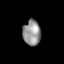
Tissue: prostate
Cell type: T cells
Senescence score: 0.3575
Nuclear area (px): 441
Mean DAPI intensity: 147.943